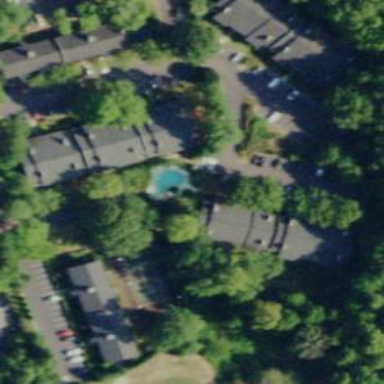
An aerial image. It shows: Condominium in residential area.